На гладкую поверхность закреплённой на столе полусферы радиуса $R$ кладут небольшое тело и отпускают без толчка.
На какой высоте $h$ над столом тело оторвётся от полусферы, если его начальное положение находилось на высоте $h_{0}$.
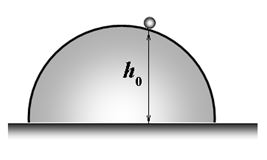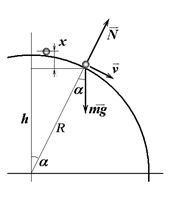
Решение: Запишем для тела второй закон Ньютона в проекции на радиус$$m\frac{v^{2}}{R}=mg\cos\alpha-N, \ (1)$$и закон сохранения энергии$$\frac{mv^{2}}{2}=mgx. \ (2)$$Из системы уравнений $(1)$ и $(2)$ получаем при $N = 0$ условие отрыва:$$h = 2x,$$где $h = R \cos\alpha$ — высота тела над центром сферы.  Таким образом, тело оторвётся, когда его высота над центром будет вдвое больше высоты, на которую он опустился от начального положения. Поэтому $$h=\frac{2}{3}h_{0}.$$
Ответ: $$h=\frac{2}{3}h_{0}.$$
Темы:
T, Жаутыковские